Question: Count the number of objects in the diagram.
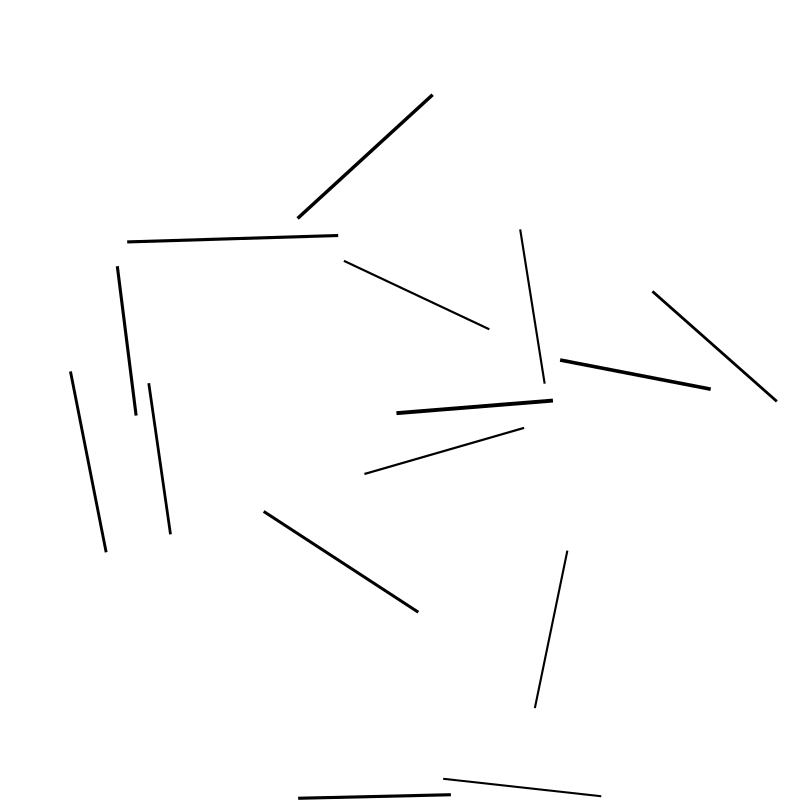
Answer: 15